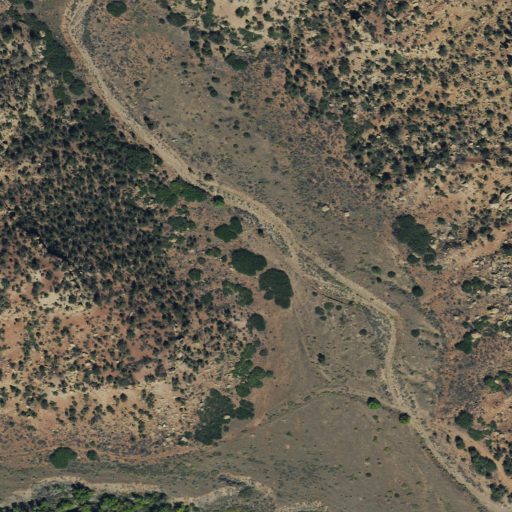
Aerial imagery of valley in Utah named Spruce Canyon containing evergreen forest, shrub, and woody wetlands